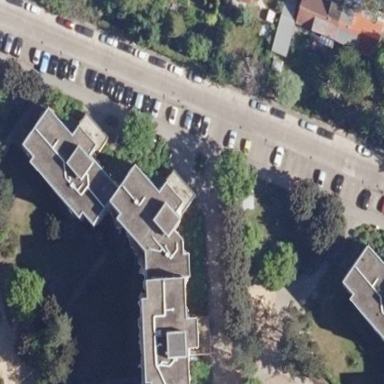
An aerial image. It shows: Parking area with surface.